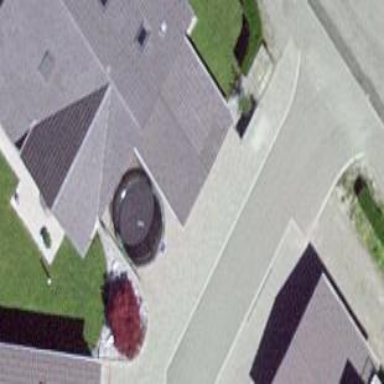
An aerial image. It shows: Garage.